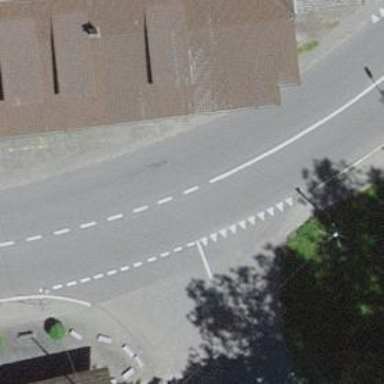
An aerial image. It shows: Road with "give way" sign.